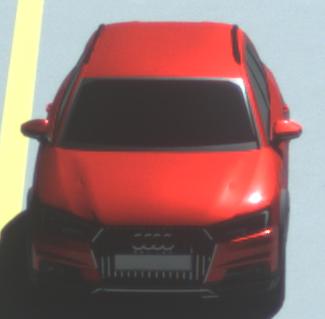
Make: Audi
Model: A4 Allroad 45 TFSI
Detailed model: A4 (B9) allroad
Model produced from: 2019/02
Model produced until: 2019/05
Doors: 5
Color: red
Road condition: dry road
Daytime: morning or afternoon
Contrast: high contrast